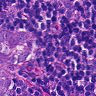
Metastatic tissue present: yes